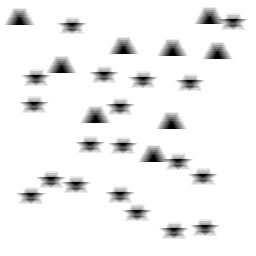
Squares: 0
Triangles: 9
Stars: 19
Total shapes: 28